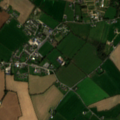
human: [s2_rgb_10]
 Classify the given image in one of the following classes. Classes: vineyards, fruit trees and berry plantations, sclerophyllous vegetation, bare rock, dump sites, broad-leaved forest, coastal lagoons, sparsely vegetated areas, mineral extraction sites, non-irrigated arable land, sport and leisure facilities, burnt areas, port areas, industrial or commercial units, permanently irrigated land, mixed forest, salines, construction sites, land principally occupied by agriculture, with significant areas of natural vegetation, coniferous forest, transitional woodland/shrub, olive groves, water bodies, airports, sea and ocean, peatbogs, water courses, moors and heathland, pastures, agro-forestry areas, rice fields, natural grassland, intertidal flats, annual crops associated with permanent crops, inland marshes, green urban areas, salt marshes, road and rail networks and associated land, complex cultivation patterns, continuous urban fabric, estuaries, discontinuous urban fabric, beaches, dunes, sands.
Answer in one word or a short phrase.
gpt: non-irrigated arable land, pastures